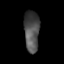
Tissue: lung
Cell type: Fibroblasts
Senescence score: 0.1184
Nuclear area (px): 610
Mean DAPI intensity: 77.239